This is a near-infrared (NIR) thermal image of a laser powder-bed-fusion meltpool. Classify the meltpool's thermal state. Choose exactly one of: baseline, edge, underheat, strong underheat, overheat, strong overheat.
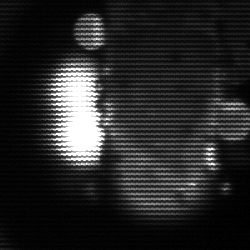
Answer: strong underheat